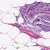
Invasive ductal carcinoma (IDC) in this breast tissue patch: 0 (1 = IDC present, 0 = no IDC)